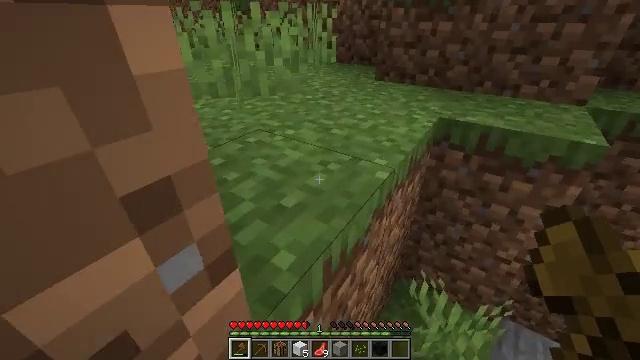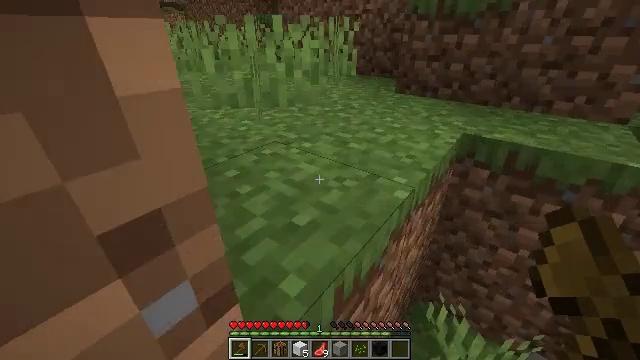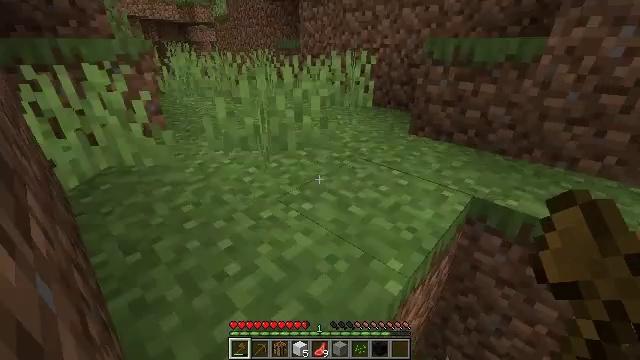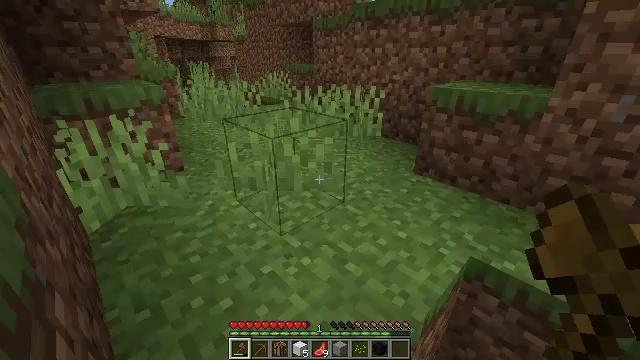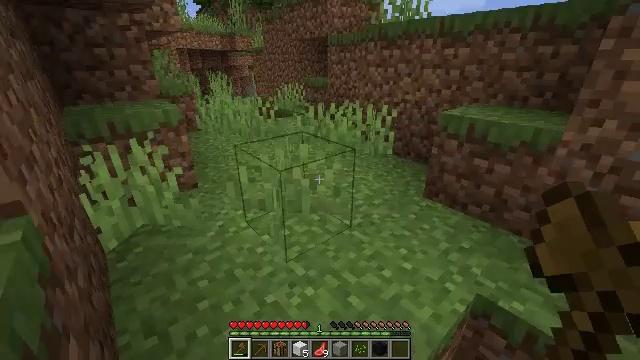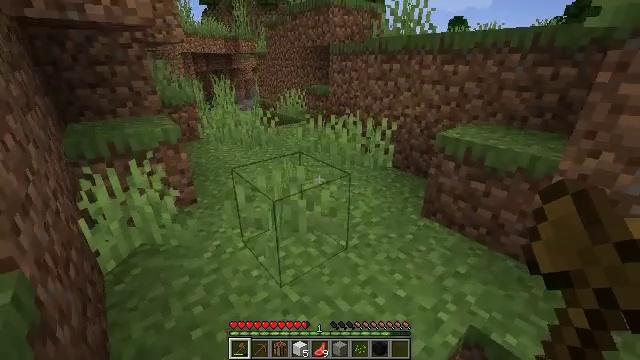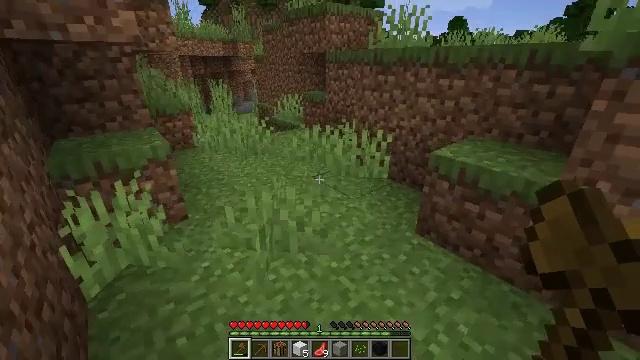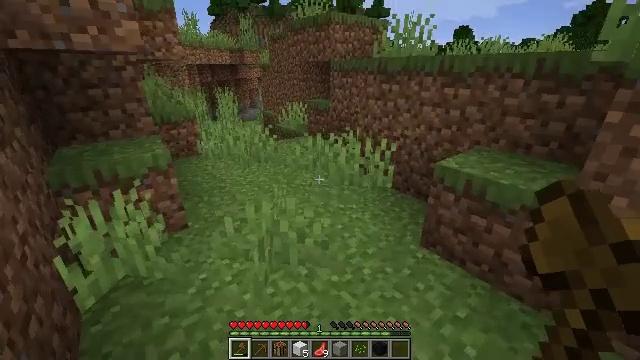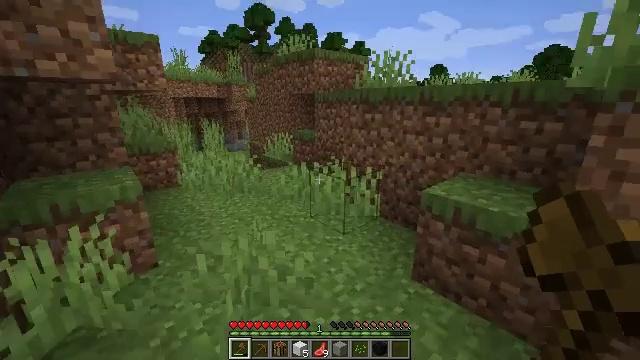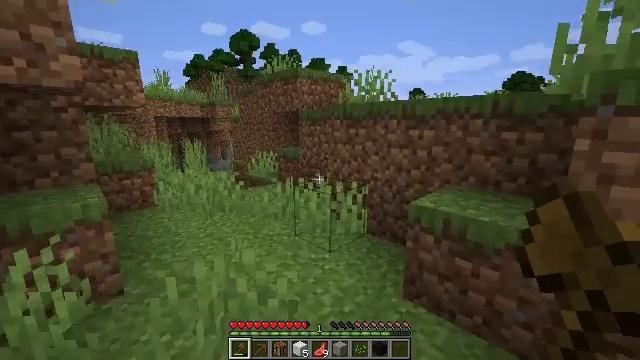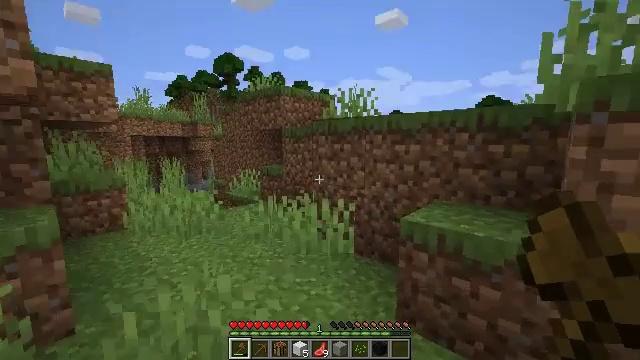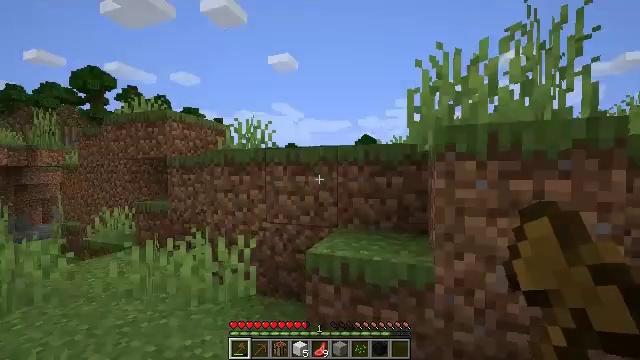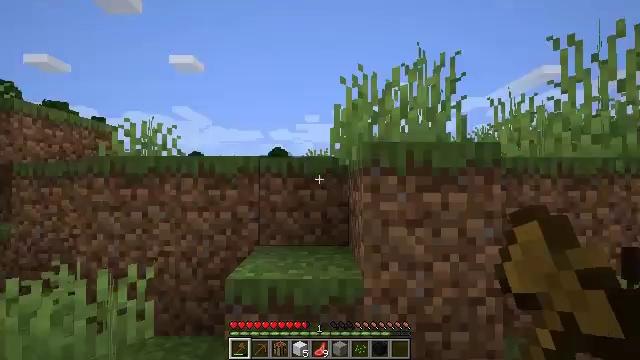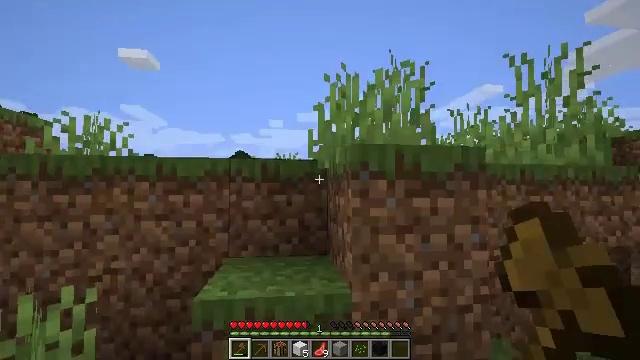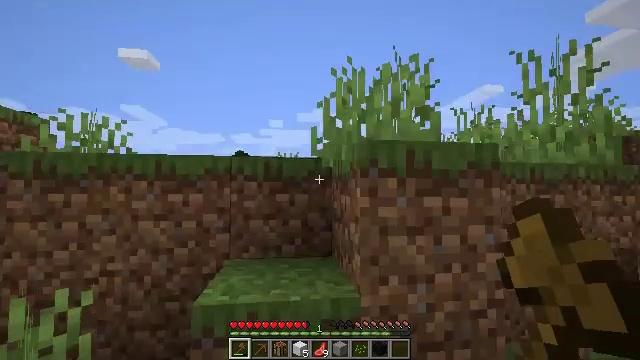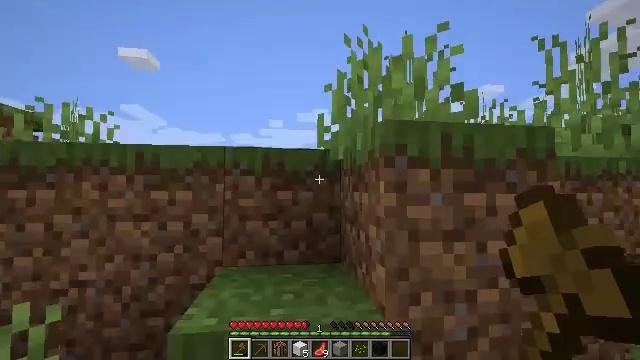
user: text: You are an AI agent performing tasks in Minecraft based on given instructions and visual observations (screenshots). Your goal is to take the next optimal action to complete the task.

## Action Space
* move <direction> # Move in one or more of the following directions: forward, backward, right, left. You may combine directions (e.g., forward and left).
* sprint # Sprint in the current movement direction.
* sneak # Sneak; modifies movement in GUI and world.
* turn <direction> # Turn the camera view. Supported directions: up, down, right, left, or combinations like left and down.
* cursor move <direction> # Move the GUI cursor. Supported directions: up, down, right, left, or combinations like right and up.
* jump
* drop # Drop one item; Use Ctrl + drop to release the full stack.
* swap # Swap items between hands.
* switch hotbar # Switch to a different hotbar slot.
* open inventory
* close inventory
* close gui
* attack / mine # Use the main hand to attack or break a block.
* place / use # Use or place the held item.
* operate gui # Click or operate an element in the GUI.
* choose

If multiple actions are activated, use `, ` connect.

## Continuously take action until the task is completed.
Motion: motion action
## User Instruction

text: Collect sugar cane near water sources.
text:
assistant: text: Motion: move forward, turn left and up
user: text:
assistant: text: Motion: move forward, turn left and up, jump
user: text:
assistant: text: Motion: move forward, turn left and up, jump
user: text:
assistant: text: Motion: move forward, turn left and up, jump
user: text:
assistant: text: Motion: move forward, jump
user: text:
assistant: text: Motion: move forward, jump
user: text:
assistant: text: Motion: move forward, turn left and up
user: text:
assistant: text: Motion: move forward and move left, turn right and up
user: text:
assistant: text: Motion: move forward and move left, turn right and up
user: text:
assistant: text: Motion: move forward and move left, turn right and up
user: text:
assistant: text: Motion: move forward and move left, turn right and up
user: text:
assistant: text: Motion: move forward and move left, turn right and up
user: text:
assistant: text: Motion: move forward, turn right and up
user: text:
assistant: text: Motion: move forward
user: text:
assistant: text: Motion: move forward
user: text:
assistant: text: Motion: move forward
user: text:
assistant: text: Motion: move forward, jump
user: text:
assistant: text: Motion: move forward, turn left, jump
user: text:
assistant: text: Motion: move forward, turn left and down, jump
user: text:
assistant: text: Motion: move forward, jump
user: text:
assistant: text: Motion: move forward, jump
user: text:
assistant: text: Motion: move forward
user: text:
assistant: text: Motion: move forward
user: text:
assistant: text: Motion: move forward
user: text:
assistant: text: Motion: move forward
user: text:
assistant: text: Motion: move forward
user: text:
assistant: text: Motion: move forward, turn right and down, jump
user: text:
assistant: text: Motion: move forward, turn right and down, jump
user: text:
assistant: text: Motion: move forward, jump
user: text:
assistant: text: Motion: move forward, jump